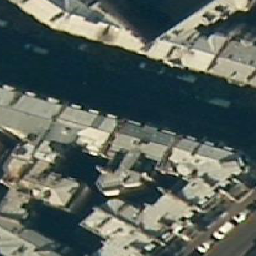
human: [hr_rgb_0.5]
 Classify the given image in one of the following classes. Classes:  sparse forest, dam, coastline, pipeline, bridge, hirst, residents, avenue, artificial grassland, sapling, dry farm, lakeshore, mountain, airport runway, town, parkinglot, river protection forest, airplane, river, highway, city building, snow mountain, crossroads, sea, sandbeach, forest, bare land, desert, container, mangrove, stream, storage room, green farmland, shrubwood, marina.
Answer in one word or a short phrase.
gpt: city building